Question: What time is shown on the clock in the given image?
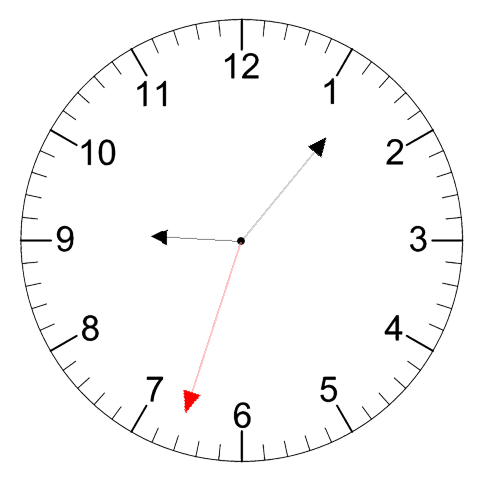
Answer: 09:06:33